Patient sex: F
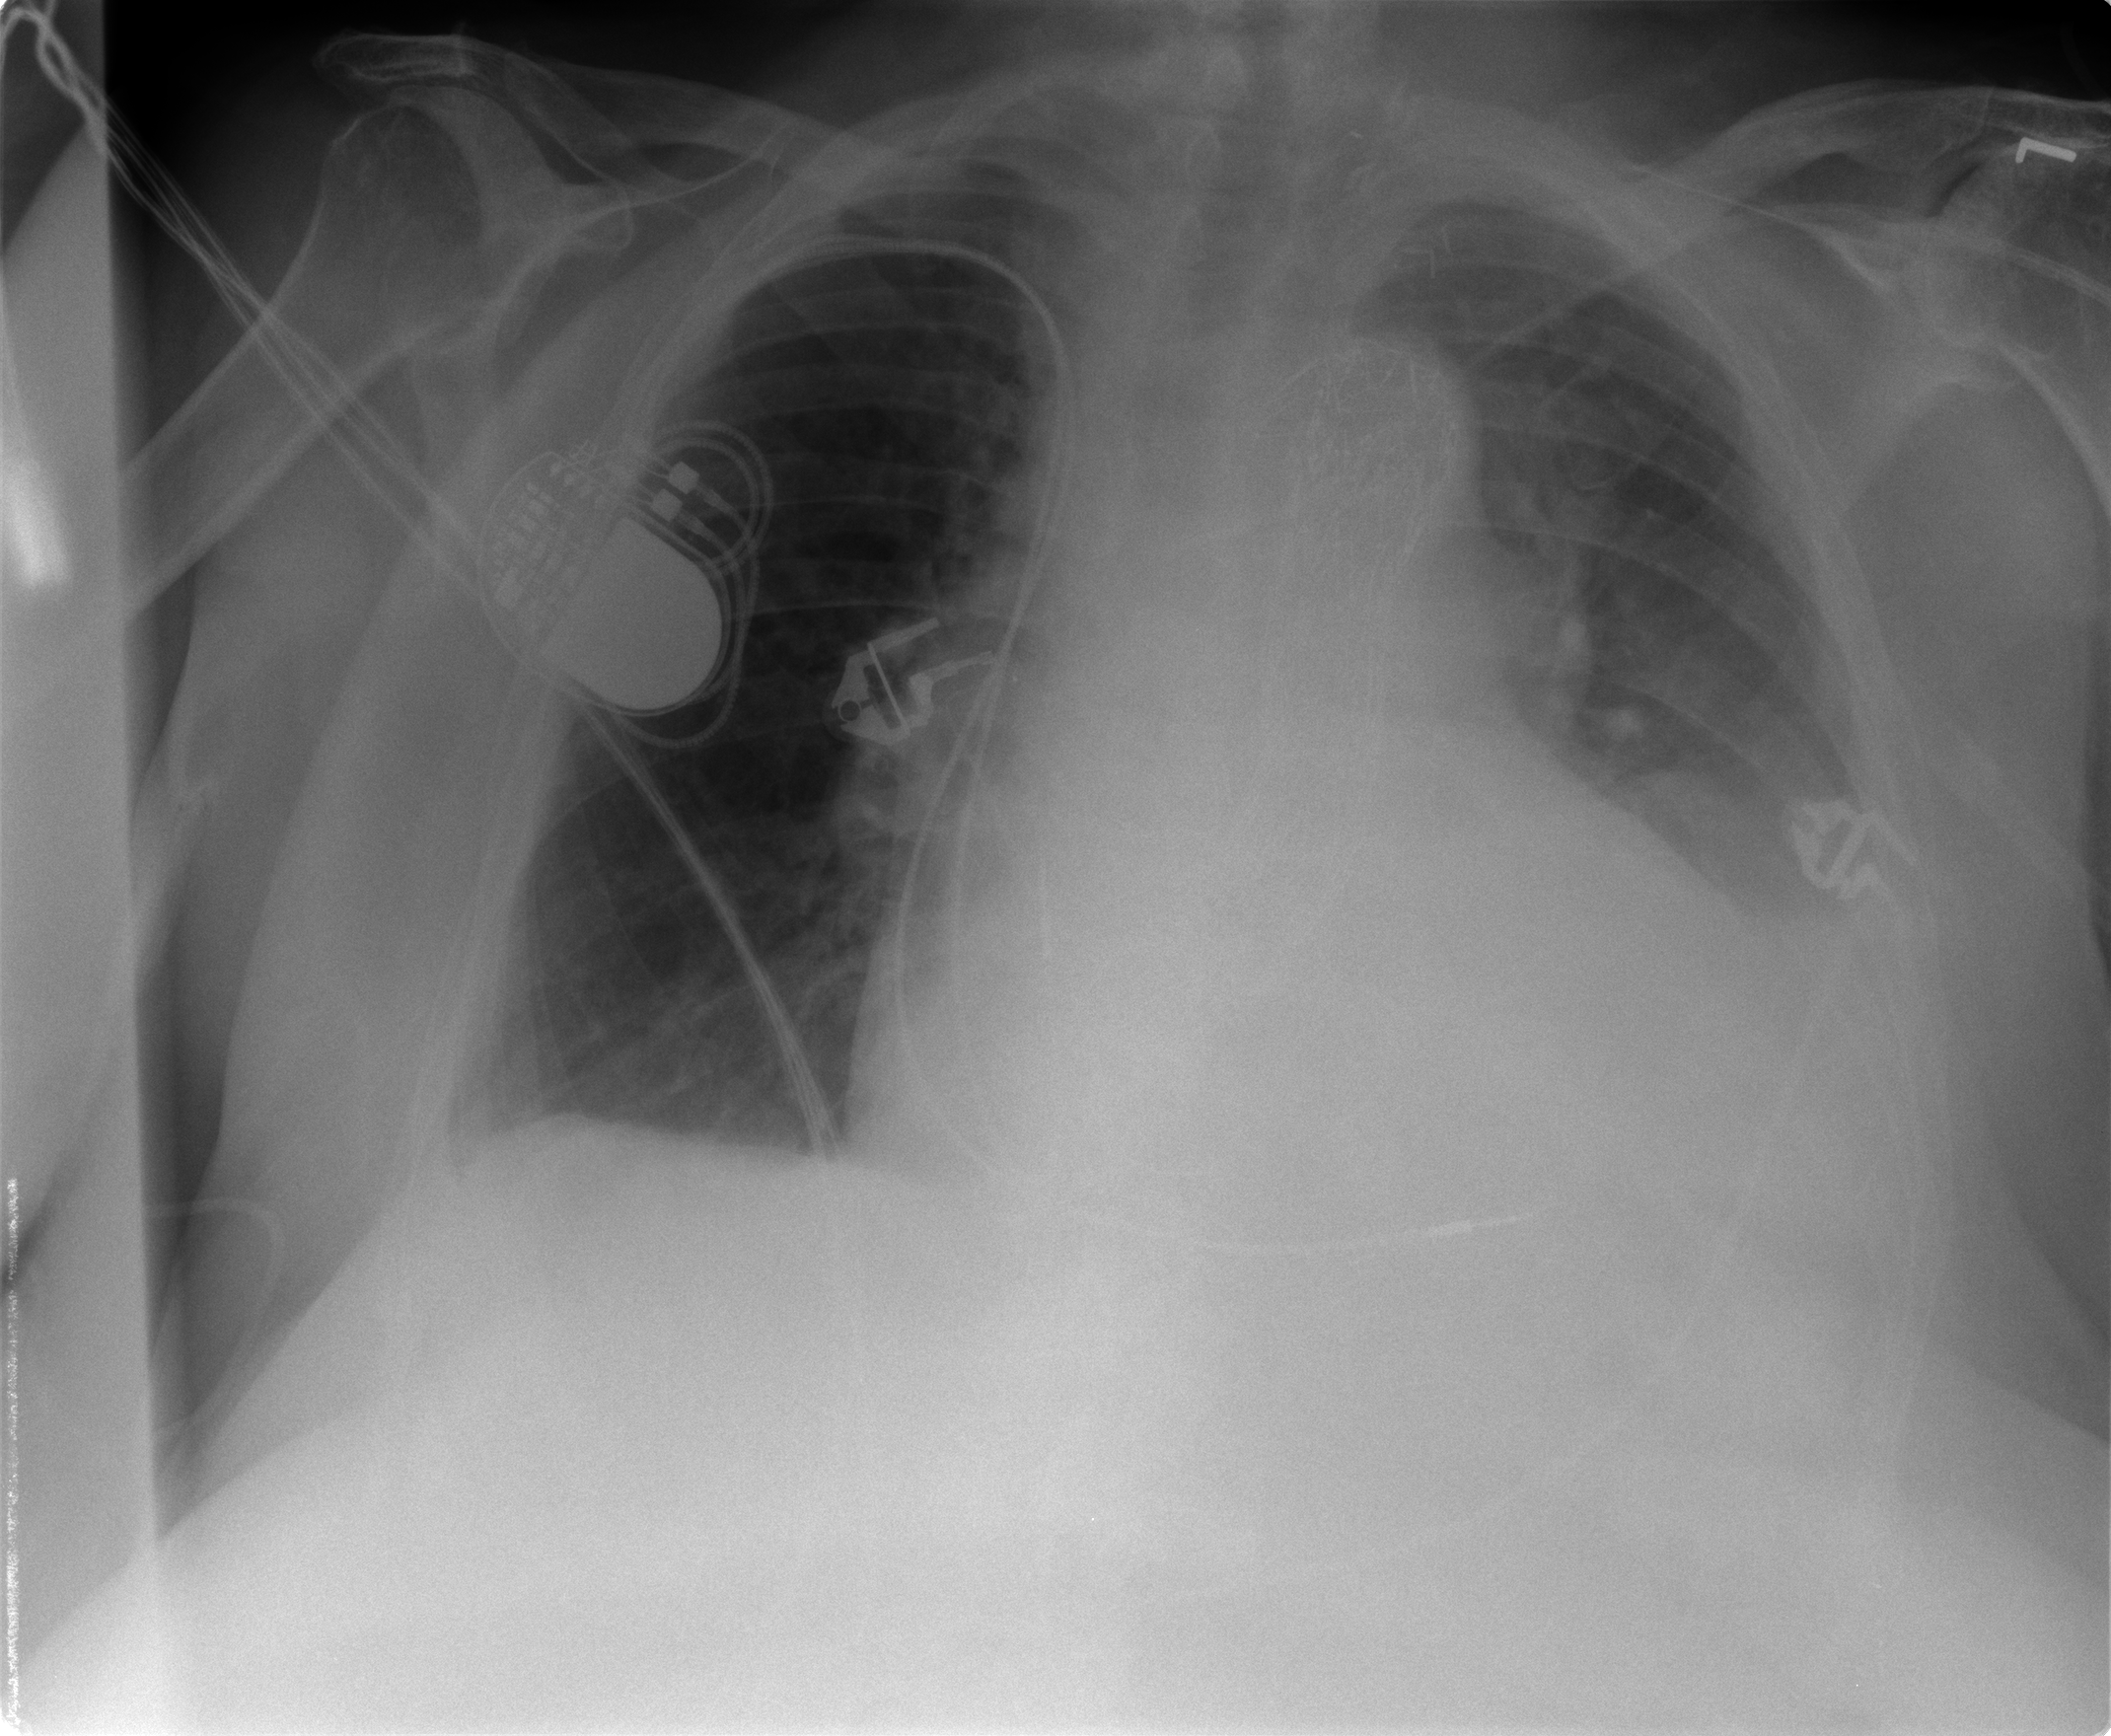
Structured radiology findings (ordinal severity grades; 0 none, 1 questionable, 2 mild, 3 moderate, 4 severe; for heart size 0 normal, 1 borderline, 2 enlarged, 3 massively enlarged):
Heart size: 2
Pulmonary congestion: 1
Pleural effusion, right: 2
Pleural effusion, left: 3
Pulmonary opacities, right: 0
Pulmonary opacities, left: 2
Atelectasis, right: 2
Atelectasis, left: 2